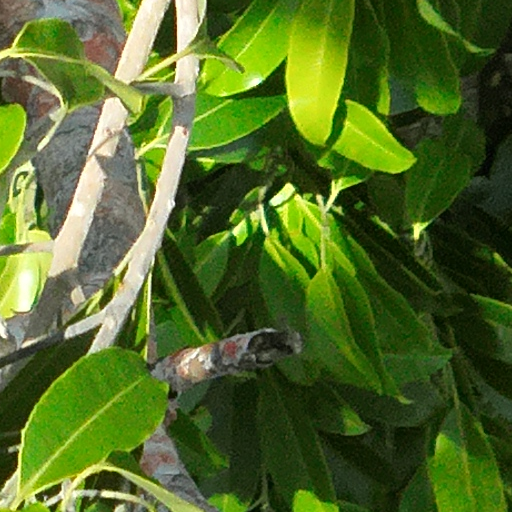
Species: Ocotea leptobotra
GBIF accepted scientific name: Ocotea leptobotra
Crown area (m\u00b2): 201.391